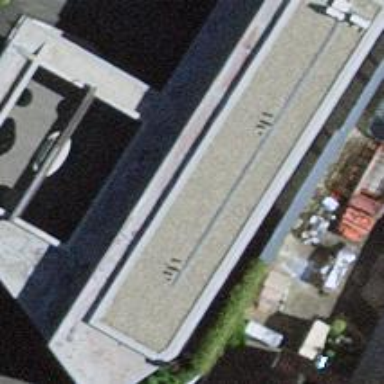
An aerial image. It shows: Hotel building.